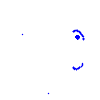
Particle: pion